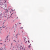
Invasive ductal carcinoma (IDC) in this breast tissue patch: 1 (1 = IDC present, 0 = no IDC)